Interaction volume radius: 10 \u00c5
Interaction volume height: 35 \u00c5
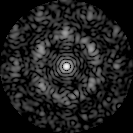
Disorder parameter: 0.6812